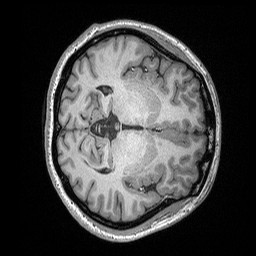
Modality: T1w
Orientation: axial
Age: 28
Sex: female